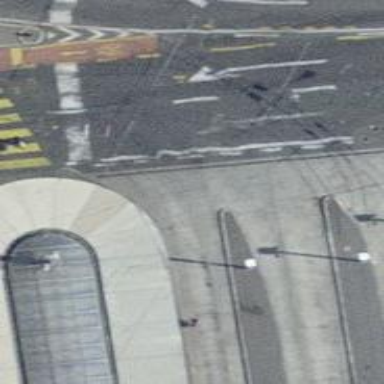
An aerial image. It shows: Bus stop for trolleybuses with designated stop position.